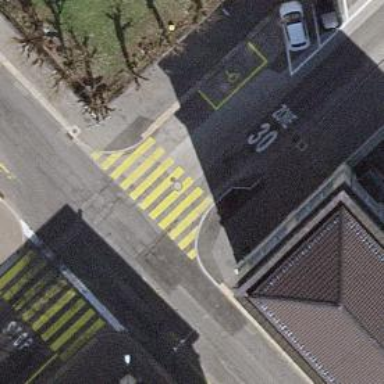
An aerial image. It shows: Marked crossing with zebra stripes on the road.